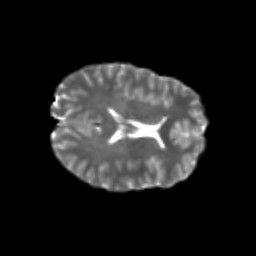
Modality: T2w
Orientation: axial
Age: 23
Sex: female
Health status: healthy
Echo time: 0.074 s